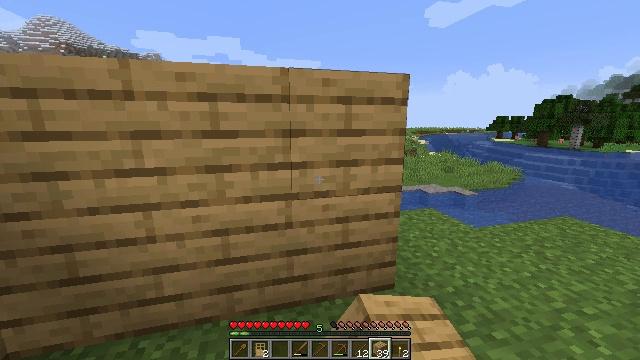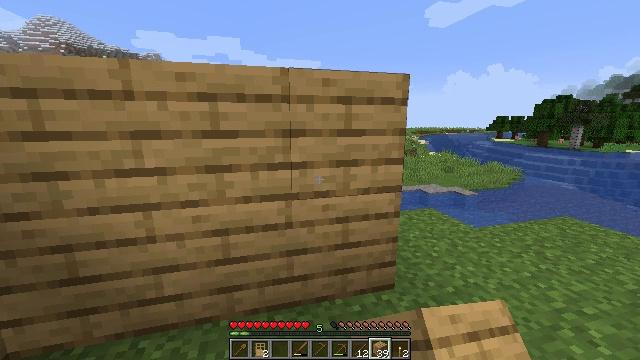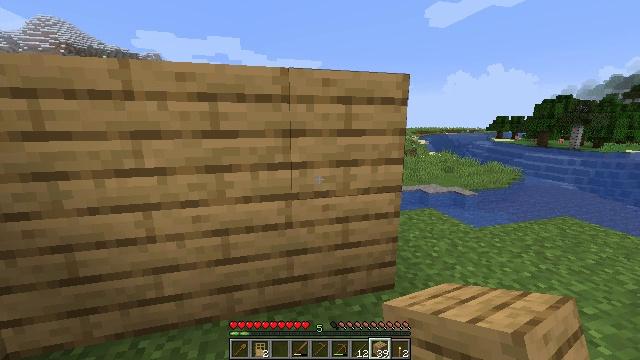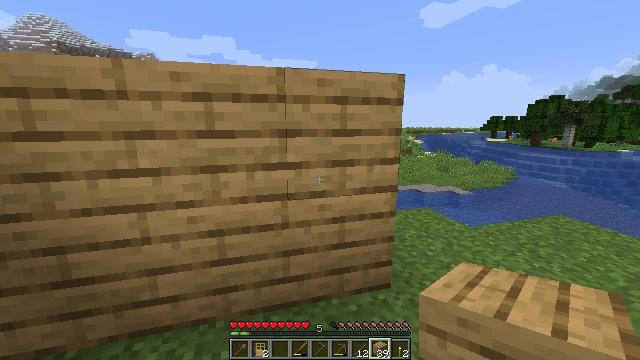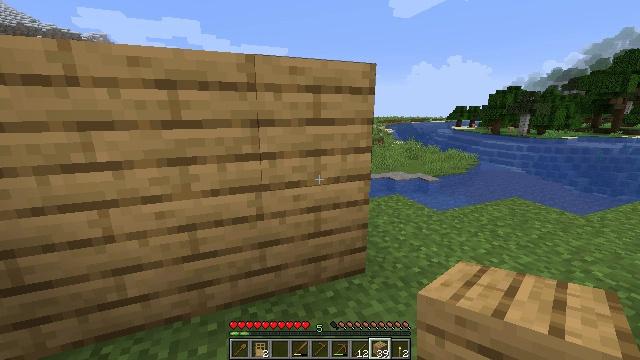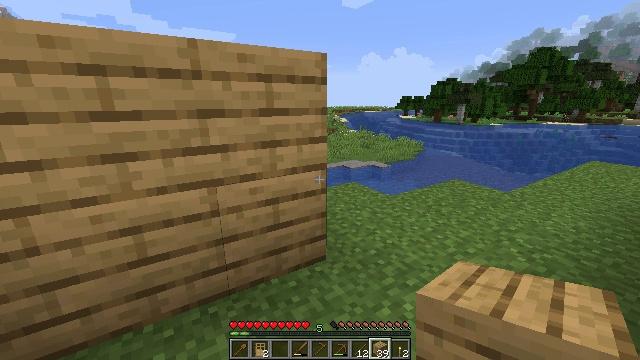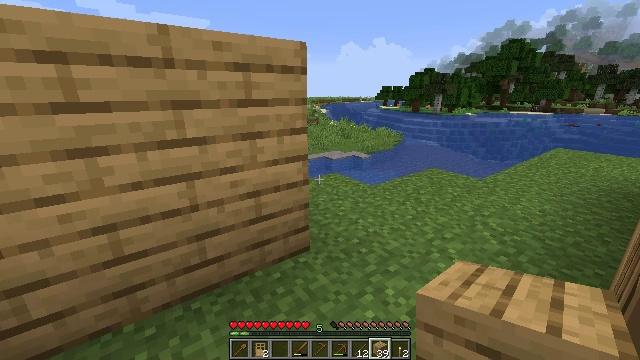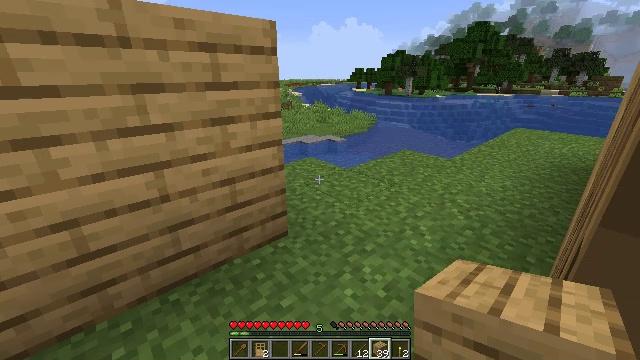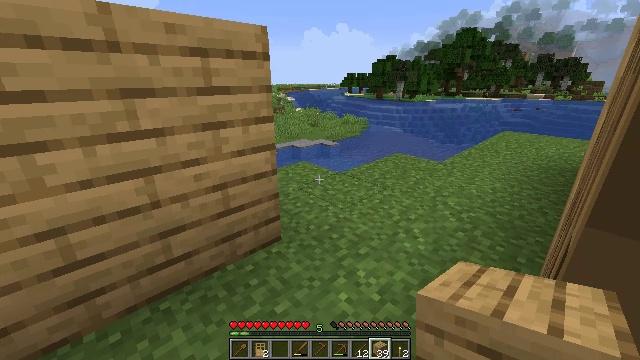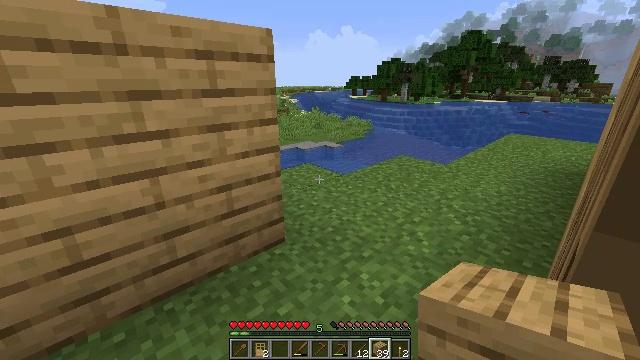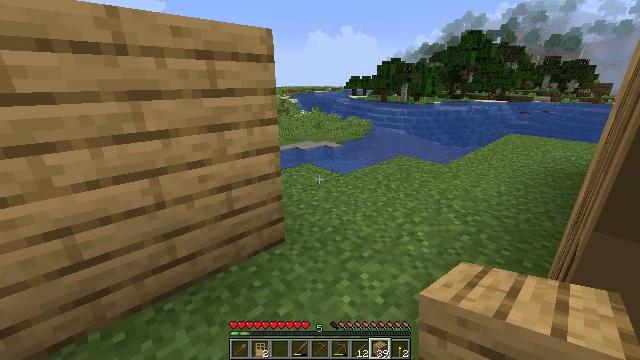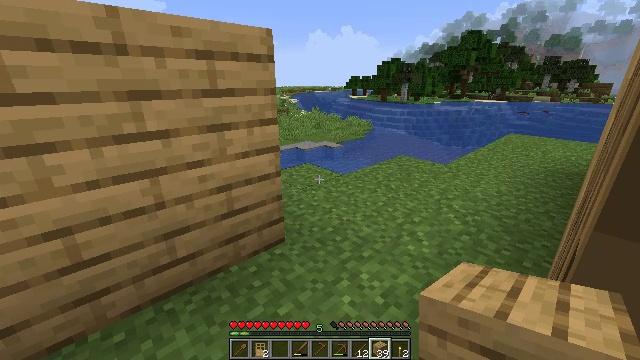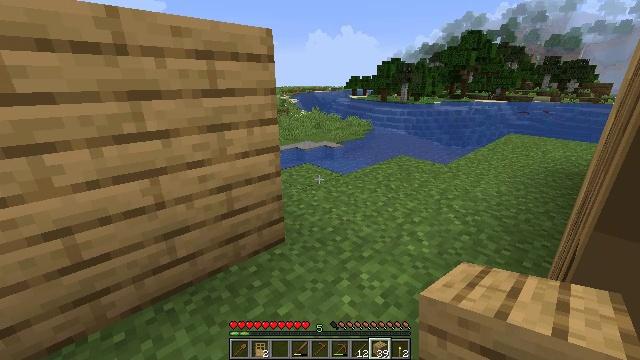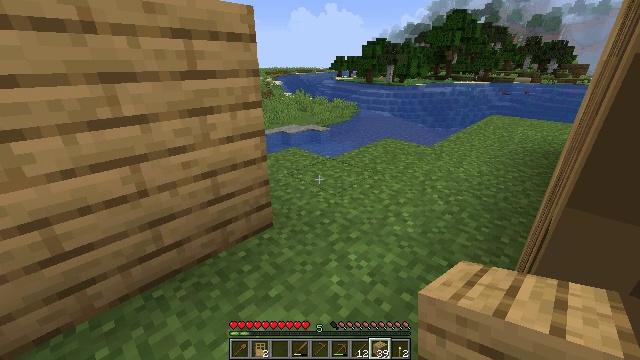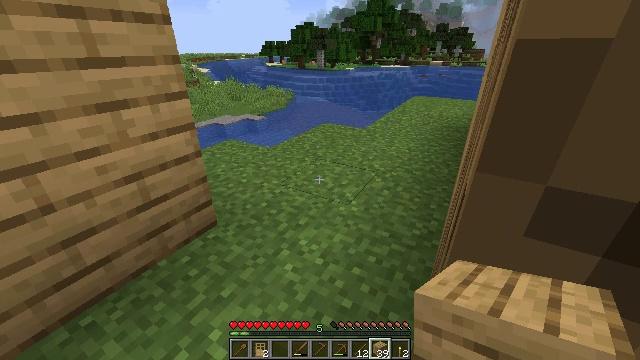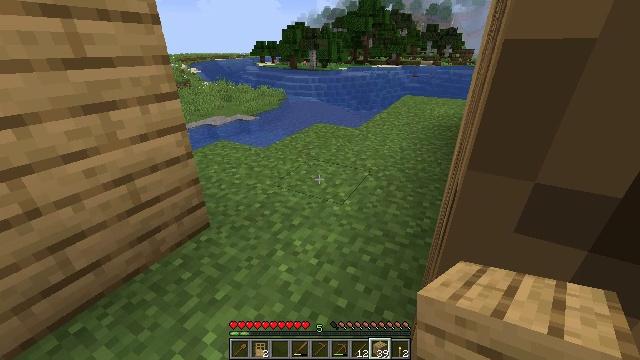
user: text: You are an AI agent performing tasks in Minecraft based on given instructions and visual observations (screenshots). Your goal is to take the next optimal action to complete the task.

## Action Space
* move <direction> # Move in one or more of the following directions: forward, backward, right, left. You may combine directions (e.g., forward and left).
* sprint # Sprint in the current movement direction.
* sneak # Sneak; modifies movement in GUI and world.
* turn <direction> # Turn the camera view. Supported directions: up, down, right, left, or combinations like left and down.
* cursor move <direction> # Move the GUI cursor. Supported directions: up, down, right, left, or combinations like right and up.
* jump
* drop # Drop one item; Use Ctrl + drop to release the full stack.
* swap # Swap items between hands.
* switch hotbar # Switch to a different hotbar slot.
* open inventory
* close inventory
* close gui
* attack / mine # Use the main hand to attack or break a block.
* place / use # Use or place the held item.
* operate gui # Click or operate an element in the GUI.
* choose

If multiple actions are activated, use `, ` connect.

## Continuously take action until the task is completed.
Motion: motion action
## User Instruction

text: Chop down the oak log.
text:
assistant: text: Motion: no_op
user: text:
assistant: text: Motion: no_op
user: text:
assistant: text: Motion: no_op
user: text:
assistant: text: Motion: turn right and down
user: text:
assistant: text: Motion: turn right and down
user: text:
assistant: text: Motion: turn right and down
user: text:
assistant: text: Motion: turn right and down
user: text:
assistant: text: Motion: turn right
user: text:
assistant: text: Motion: no_op
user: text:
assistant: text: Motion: no_op
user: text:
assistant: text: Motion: no_op
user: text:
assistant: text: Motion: no_op
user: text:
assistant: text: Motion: turn right and down
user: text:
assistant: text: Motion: turn right and down
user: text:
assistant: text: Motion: turn right
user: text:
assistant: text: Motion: no_op
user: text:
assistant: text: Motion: no_op
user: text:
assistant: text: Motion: no_op
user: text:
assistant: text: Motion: no_op
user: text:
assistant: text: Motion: no_op
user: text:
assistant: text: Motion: no_op
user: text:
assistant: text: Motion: no_op
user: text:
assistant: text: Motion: no_op
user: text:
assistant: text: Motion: no_op
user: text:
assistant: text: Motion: no_op
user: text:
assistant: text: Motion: no_op
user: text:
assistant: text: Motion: no_op
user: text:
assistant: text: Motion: no_op
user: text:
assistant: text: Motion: no_op
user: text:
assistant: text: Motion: no_op